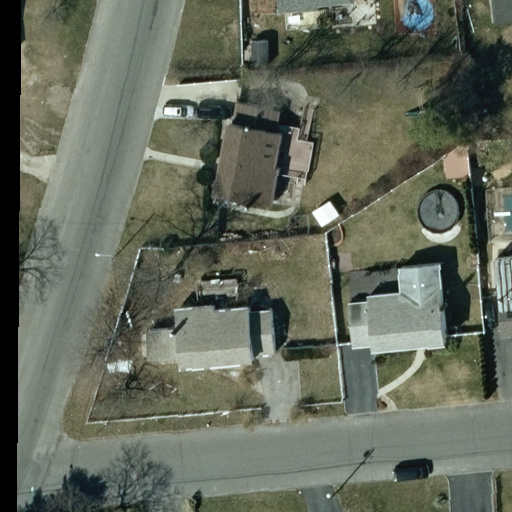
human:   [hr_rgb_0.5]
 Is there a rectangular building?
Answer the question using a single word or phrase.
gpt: yes

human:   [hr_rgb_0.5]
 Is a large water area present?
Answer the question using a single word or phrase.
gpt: no

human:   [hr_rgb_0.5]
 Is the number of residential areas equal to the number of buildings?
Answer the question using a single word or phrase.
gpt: no

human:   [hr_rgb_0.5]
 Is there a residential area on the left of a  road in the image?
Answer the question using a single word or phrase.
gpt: no

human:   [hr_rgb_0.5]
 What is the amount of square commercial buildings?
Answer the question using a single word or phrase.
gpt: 0

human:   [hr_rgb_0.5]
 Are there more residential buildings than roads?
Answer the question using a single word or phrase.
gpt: yes

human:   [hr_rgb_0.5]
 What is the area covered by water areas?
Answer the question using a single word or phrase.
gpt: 0m2

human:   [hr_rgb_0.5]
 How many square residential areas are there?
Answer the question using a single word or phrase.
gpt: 0

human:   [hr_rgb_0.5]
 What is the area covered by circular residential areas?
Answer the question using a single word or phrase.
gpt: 0m2

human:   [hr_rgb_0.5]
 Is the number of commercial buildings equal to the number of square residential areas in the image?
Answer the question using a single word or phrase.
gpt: yes

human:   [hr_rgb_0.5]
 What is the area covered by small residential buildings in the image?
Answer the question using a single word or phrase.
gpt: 85m2

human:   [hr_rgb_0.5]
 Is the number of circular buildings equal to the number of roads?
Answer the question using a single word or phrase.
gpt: no

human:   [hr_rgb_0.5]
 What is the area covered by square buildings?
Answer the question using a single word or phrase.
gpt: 0m2

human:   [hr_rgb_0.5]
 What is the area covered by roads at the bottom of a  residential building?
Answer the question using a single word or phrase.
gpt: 0m2

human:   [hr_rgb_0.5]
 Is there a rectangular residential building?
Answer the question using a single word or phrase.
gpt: yes

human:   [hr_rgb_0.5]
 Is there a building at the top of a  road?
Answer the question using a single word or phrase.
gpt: yes

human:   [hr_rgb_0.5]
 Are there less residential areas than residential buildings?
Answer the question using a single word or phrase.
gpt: yes

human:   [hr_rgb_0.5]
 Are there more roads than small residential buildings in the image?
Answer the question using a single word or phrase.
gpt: no

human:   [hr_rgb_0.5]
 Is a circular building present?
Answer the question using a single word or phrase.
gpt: no

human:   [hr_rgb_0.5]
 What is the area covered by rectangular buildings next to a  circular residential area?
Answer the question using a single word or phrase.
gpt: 0m2

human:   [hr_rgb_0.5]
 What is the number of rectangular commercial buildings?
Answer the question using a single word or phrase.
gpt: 0

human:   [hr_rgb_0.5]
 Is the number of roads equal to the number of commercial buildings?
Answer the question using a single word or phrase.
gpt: no

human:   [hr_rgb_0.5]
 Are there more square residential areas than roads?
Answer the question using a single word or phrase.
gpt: no

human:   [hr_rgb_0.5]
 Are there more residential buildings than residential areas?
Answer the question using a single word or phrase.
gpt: yes

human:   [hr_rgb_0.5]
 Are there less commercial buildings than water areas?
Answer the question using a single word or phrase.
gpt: no

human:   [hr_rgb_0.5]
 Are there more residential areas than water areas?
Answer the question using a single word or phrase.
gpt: yes

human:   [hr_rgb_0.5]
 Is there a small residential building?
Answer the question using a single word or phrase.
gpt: yes

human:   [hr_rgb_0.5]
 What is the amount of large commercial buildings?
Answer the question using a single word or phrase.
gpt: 0

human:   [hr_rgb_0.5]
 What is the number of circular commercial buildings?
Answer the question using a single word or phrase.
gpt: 0

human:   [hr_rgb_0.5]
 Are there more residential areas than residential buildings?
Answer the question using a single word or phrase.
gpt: no

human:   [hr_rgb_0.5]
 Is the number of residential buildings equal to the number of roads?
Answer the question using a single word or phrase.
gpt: no

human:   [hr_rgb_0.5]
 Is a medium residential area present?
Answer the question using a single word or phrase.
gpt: no

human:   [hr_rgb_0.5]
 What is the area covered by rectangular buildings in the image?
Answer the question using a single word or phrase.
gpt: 85m2

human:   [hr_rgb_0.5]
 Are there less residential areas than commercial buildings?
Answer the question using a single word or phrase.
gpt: no

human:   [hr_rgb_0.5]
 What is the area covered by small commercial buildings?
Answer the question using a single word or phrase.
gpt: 0m2

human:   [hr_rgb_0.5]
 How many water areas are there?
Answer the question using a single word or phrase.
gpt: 0